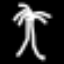
Label: palm tree